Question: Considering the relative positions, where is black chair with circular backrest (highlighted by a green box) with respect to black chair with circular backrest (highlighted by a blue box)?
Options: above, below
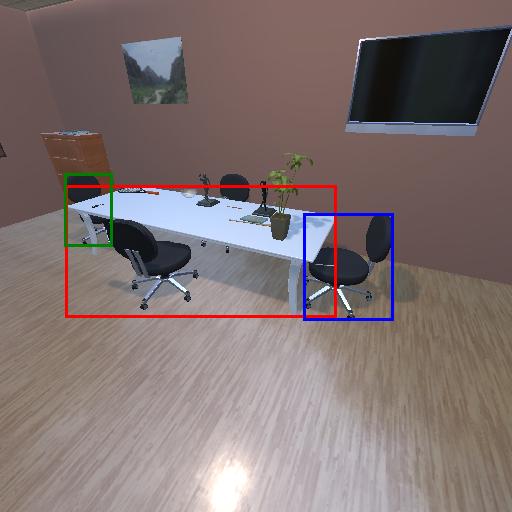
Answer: above